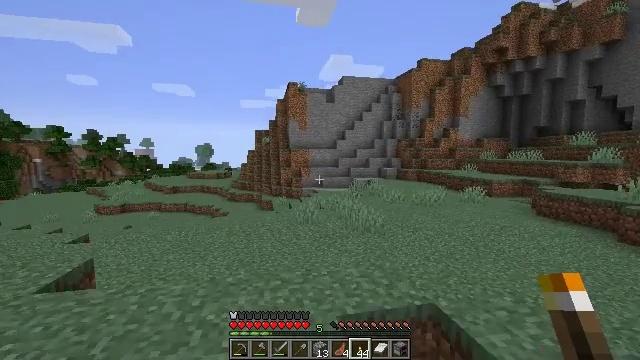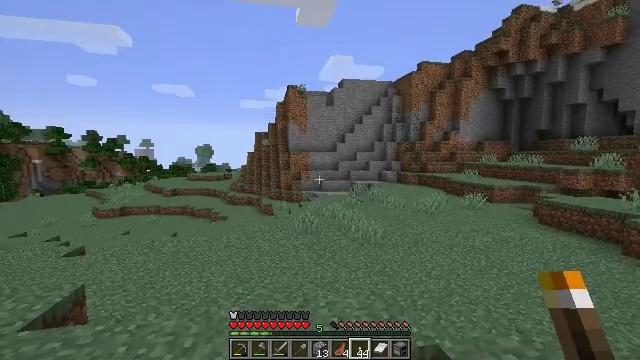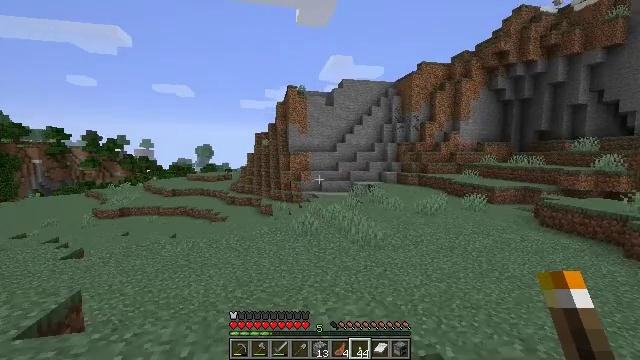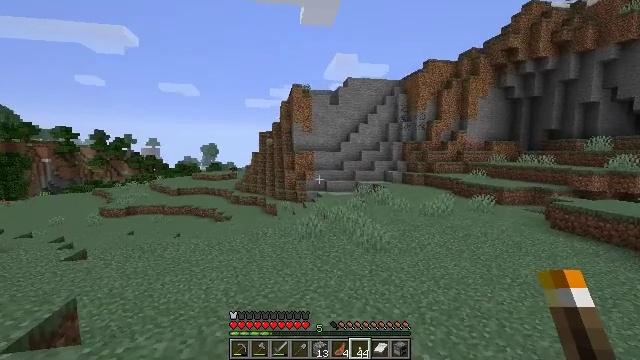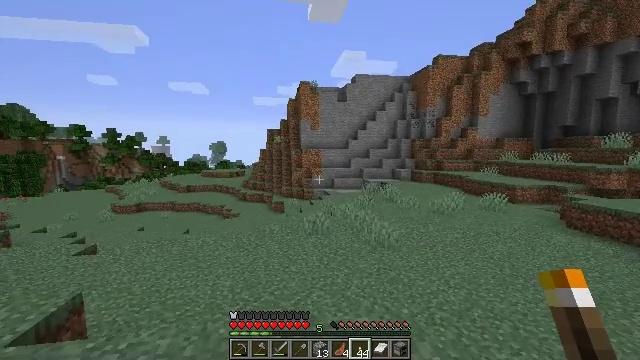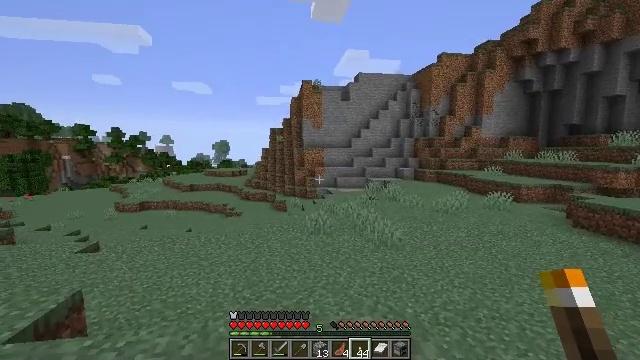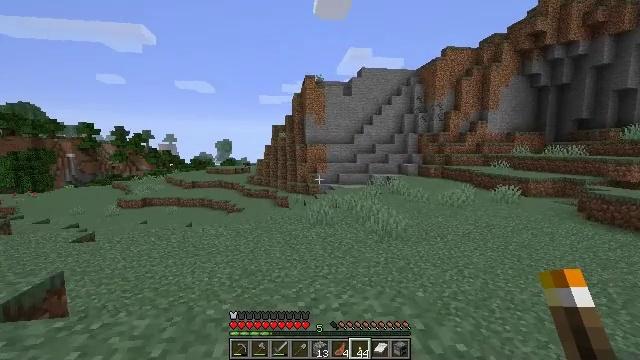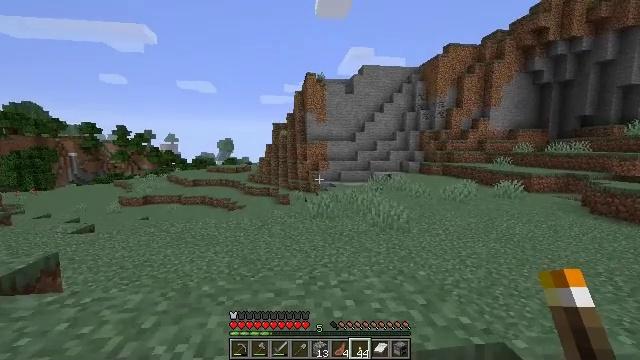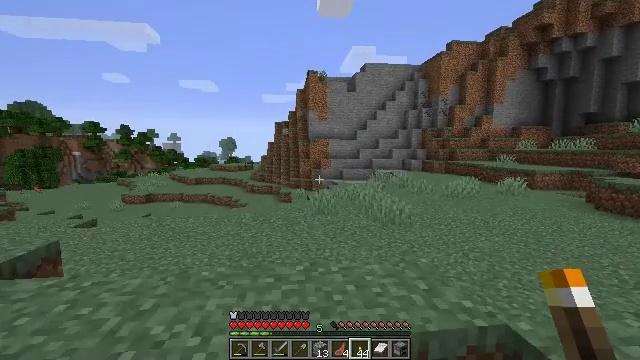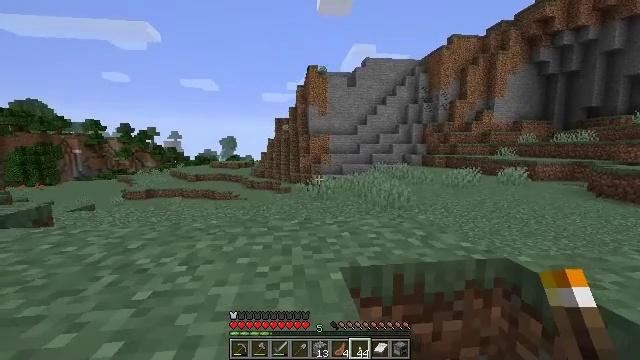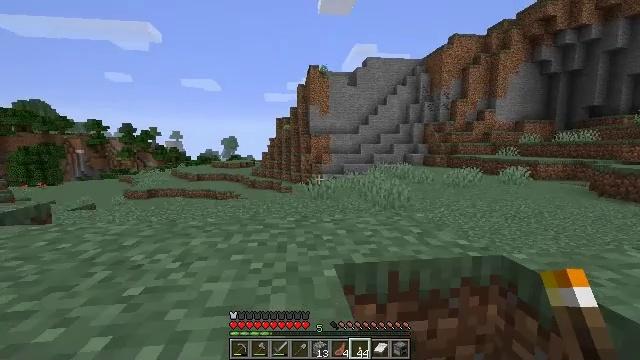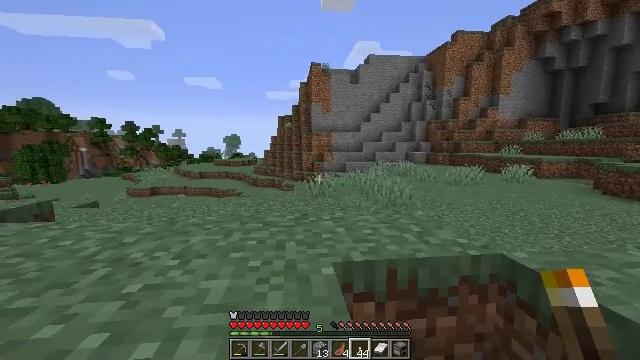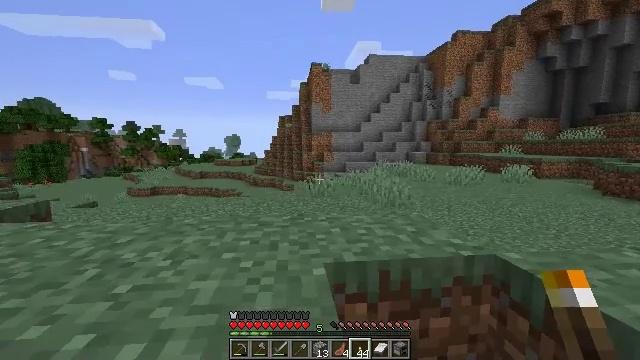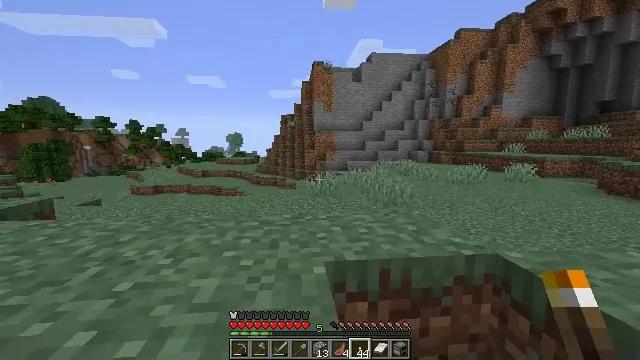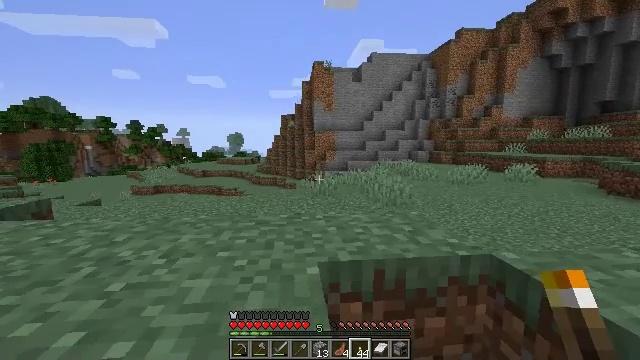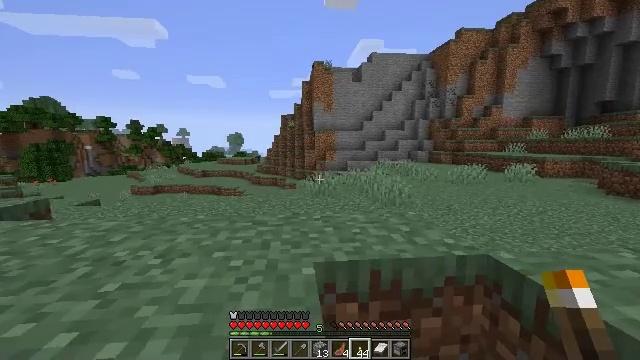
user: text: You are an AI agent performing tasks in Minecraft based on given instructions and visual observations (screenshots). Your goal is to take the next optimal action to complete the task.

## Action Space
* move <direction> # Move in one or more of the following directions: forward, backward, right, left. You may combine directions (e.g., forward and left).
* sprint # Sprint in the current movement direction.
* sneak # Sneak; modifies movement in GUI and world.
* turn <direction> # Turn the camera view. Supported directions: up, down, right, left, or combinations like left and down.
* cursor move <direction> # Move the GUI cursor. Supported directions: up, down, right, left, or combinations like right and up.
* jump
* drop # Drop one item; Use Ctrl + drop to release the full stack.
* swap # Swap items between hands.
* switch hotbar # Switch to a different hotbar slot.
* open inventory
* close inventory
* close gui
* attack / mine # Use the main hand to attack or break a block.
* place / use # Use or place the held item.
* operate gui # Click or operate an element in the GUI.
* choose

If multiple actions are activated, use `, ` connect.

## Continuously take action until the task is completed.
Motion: motion action
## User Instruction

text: Pick up the lilac.
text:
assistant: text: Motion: move forward, jump
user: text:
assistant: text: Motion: move forward
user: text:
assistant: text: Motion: move forward, turn left
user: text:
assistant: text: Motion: move forward, turn left
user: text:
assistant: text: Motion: move forward
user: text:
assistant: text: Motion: move forward
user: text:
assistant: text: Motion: move forward
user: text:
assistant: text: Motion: move forward
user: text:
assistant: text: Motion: move forward
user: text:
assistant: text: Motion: move forward
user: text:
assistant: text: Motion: move forward
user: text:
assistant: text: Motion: move forward
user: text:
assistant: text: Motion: move forward
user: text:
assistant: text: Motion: move forward
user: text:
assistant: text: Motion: move forward
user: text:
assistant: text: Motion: move forward
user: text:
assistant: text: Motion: move forward, jump
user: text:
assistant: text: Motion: move forward, jump
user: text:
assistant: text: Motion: move forward, jump
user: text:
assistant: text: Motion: move forward, jump
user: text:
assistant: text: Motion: move forward
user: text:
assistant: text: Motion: move forward
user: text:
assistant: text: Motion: move forward
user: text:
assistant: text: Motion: move forward
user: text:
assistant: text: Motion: move forward
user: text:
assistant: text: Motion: move forward, turn left
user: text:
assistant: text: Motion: move forward, turn left, jump
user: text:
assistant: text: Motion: move forward, turn left, jump
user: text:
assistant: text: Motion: move forward, turn left, jump
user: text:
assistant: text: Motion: move forward, turn left, jump